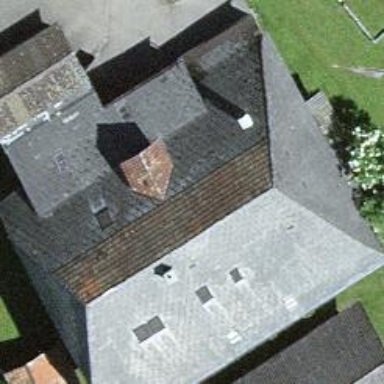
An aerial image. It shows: Farm building.